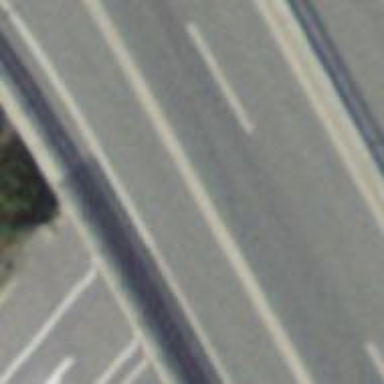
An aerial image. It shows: Bridge over motorway link with asphalt surface.